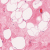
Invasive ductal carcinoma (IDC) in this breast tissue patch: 0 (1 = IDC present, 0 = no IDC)